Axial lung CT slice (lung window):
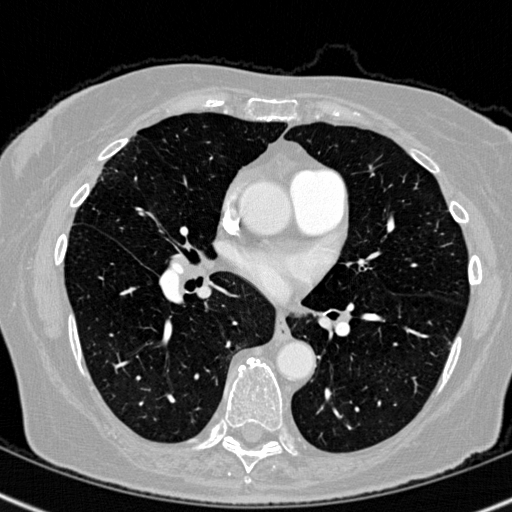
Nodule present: no